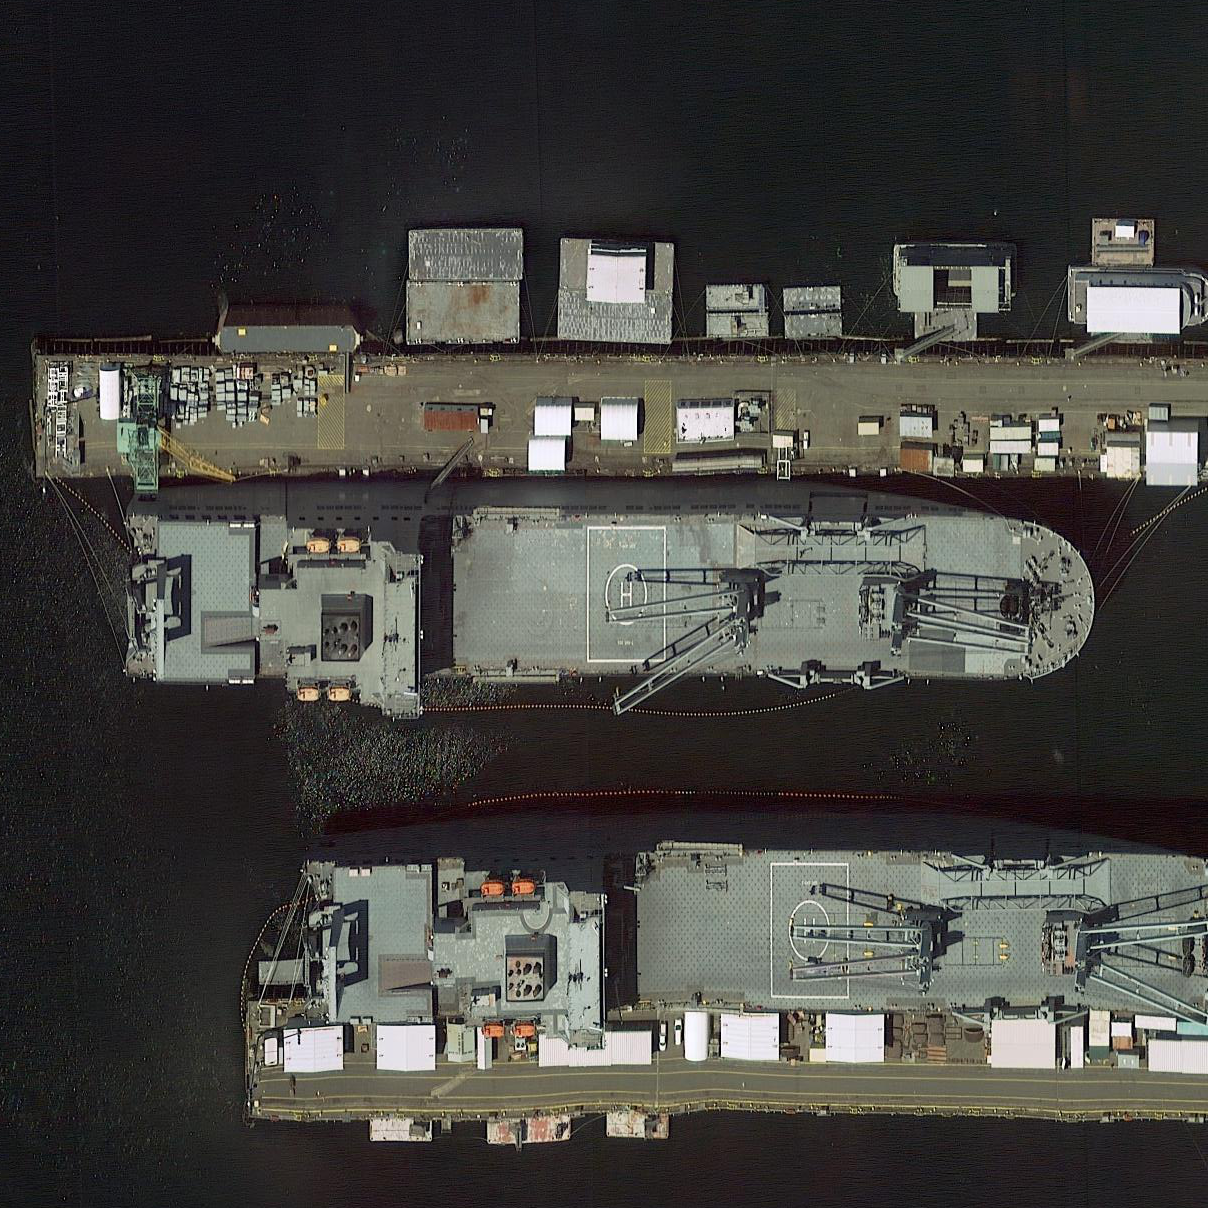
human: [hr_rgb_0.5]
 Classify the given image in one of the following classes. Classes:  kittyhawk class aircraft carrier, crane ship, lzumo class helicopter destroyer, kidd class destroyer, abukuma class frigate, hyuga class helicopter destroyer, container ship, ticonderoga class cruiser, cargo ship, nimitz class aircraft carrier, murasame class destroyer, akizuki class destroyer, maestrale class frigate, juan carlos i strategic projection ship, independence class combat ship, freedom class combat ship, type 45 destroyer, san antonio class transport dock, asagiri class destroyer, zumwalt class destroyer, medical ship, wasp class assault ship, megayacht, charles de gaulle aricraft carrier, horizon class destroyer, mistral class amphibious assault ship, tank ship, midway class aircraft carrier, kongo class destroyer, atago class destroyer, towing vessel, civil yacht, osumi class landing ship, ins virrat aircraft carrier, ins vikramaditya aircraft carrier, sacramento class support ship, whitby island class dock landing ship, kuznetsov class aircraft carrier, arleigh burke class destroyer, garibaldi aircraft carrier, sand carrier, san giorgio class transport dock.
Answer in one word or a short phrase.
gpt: Crane ship